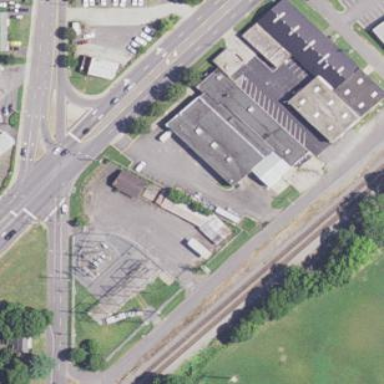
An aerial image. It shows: Distribution substation surrounded by fence.